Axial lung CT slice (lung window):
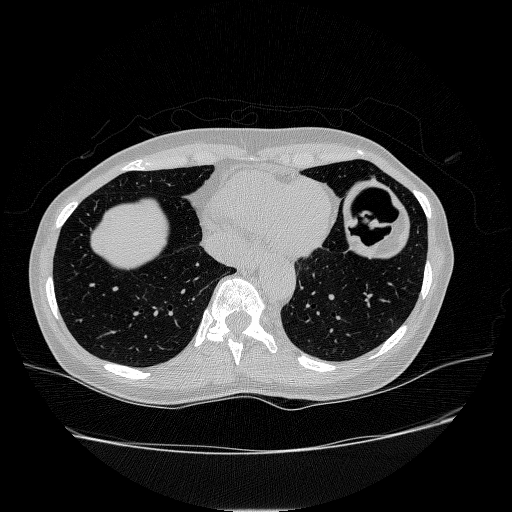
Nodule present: no